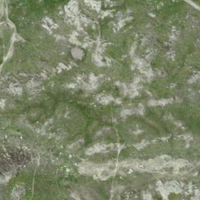
EUNIS habitat code: 31
Species observed at this site:
Sempervivum montanum
Podisma pedestris
Silene acaulis
Bistorta vivipara
Vaccinium uliginosum